Question: Hey everyone anyone ever tried similar incident
its inside a jquery tab system and it works alone or any other place at the website but when inside a tab its getting this offset in some weird manner!
if you tried it or have a solution please post it

'''
<% if (RentalCaseMap.Any()) { %>
<div id="Kort" class="tab-content">
<div id="rental_map_canvas" style="width:656px; height:270px"></div>
<script type="text/javascript" src="/scripts/rentalmap.js"></script>
</div>
<% } %>
....
<input type="hidden" id="HiddenGeoLat" value="<%=CurrentContent.GeoLat %>" />
<input type="hidden" id="HiddenGeoLng" value="<%=CurrentContent.GeoLng %>" />
'''
Then script file
'''
$(window).load(function () {
initialize();
});
function initialize() {
var jeudanStyles = [{ featureType: "all", elementType: "all", stylers: [{ saturation: -99}]}];
var jeudanMapType = new google.maps.StyledMapType(jeudanStyles,
{ name: "Jeudan" });
var myOptions = {
zoom: 16,
disableDefaultUI: true,
mapTypeId: google.maps.MapTypeId.ROADMAP,
mapTypeControl: false,
mapTypeControlOptions: {
style: google.maps.MapTypeControlStyle.HORIZONTAL_BAR,
position: google.maps.ControlPosition.BOTTOM_CENTER
},
panControl: true,
panControlOptions: {
position: google.maps.ControlPosition.TOP_RIGHT
},
zoomControl: true,
zoomControlOptions: {
style: google.maps.ZoomControlStyle.LARGE,
position: google.maps.ControlPosition.LEFT_CENTER
},
scaleControl: false,
scaleControlOptions: {
position: google.maps.ControlPosition.BOTTOM_CENTER
},
streetViewControl: true,
streetViewControlOptions: {
position: google.maps.ControlPosition.BOTTOM_CENTER
}
};
if (document.getElementById("rental_map_canvas") != null) {
var map = new google.maps.Map(document.getElementById("rental_map_canvas"), myOptions);
map.mapTypes.set('jeudan_map', jeudanMapType);
map.setMapTypeId('jeudan_map');
var locations = [
{ lat: 55.680884, lng: 12.581577, content: '<div class="jeudanparkering">Addresse: Gammel M&oslash;nt 1 - 3<br />Mandag - l&oslash;rdag 06.30-21.00.<br /><a href="../priser-og-aabningstider/">Mere info...</a></div>' }
];
var marker, i;
var image = new google.maps.MarkerImage('/images/maps-logo-small.png', new google.maps.Size(35, 40), new google.maps.Point(0, 0), new google.maps.Point(35, 40));
var shadow = new google.maps.MarkerImage('/images/maps-logo-shadow-small.png', new google.maps.Size(74, 37), new google.maps.Point(0, 0), new google.maps.Point(34, 37));
var shape = {
coord: [1, 1, 1, 40, 35, 40, 35, 1],
type: 'poly'
};
var infowindow = new google.maps.InfoWindow();
for (i = 0; i < locations.length; i++) {
marker = new google.maps.Marker({
position: new google.maps.LatLng($("#HiddenGeoLat").val(), $("#HiddenGeoLng").val()), /*new google.maps.LatLng(locations[i].lat, locations[i].lng),*/
map: map,
shadow: shadow,
icon: image,
animation: google.maps.Animation.DROP,
shape: shape
});
marker.content = locations[i].content;
google.maps.event.addListener(marker, 'click', function () {
infowindow.setContent(this.content);
infowindow.open(map, this);
});
map.setCenter(marker.position);
}
};
}
'''
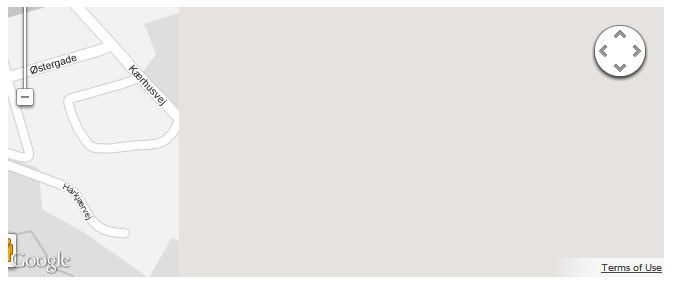
Answer: '''
$("#liKort").click(function () {
google.maps.event.trigger(map, 'resize');
map.setCenter(marker.position);
});
'''